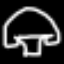
Label: mushroom